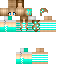
A female human skin with pale skin, wearing brown long hair dressed in a blue tshirt and red pants, featuring a closed mouth.